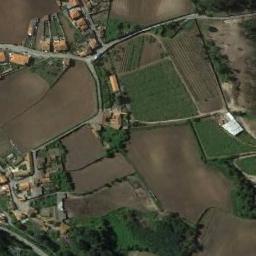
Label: terrace